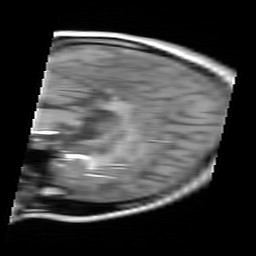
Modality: FLASH
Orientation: sagittal
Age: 19
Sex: female
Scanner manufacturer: siemens
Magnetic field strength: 3 T
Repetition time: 0.245 s
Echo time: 0.0026 s